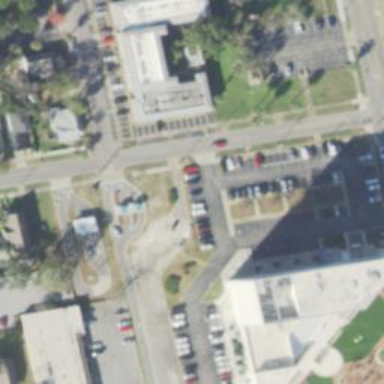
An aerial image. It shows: Parking space.